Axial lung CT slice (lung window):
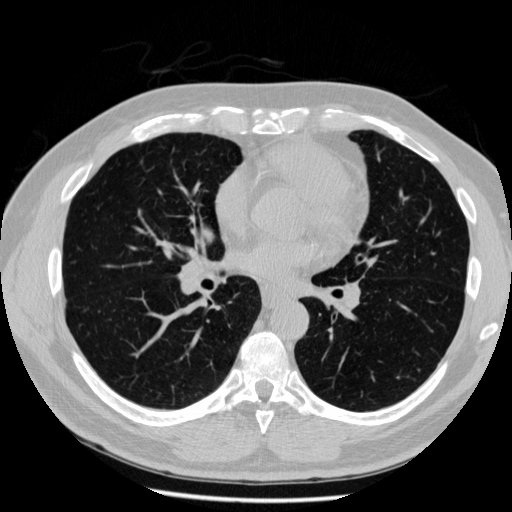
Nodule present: no